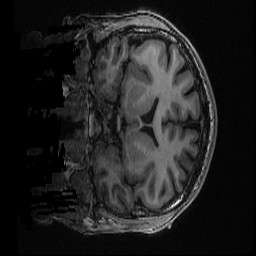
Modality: T1w
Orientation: coronal
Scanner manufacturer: ge
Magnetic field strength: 3 T
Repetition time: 0.008164 s
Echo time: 0.003184 s